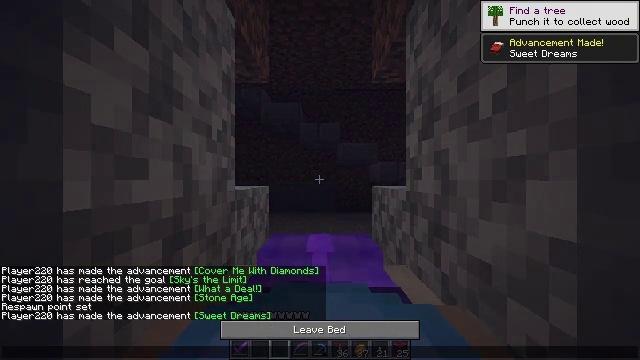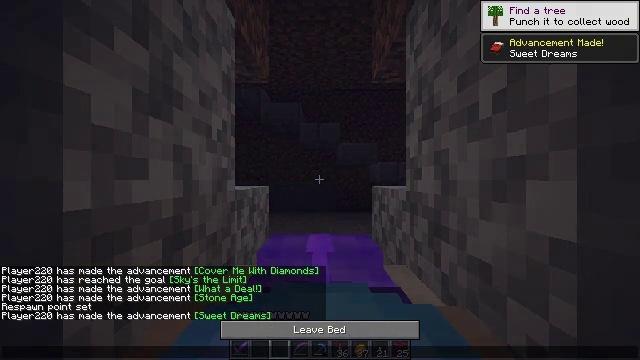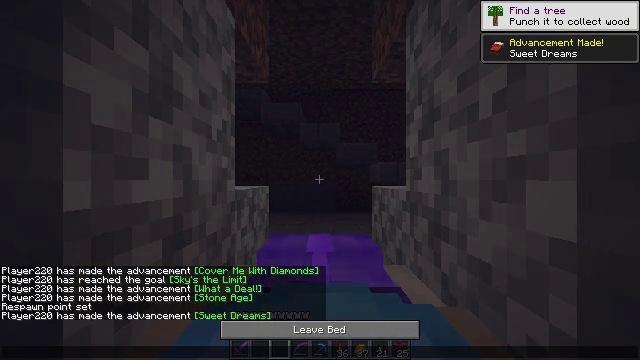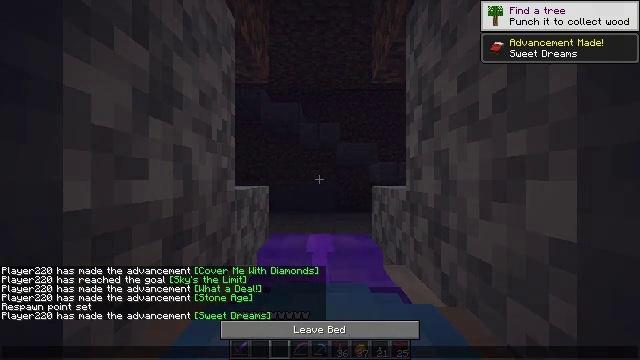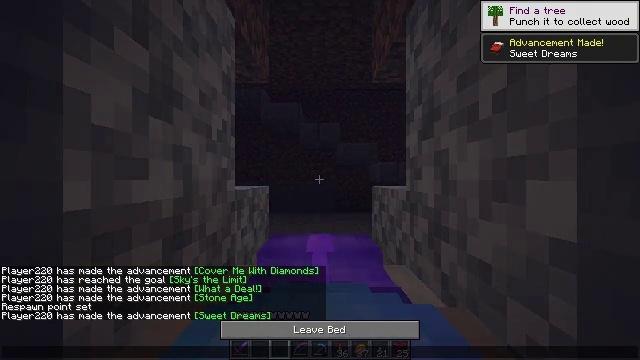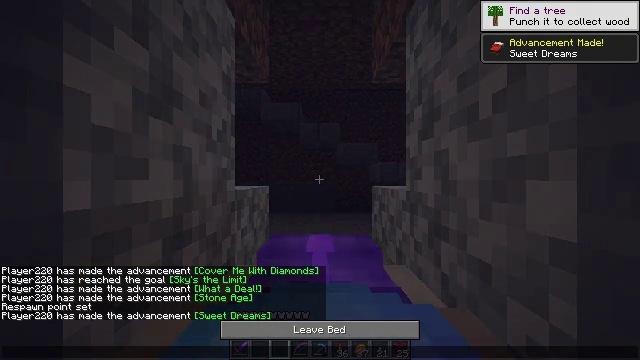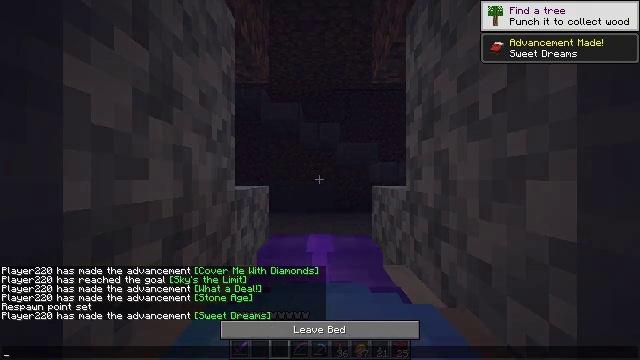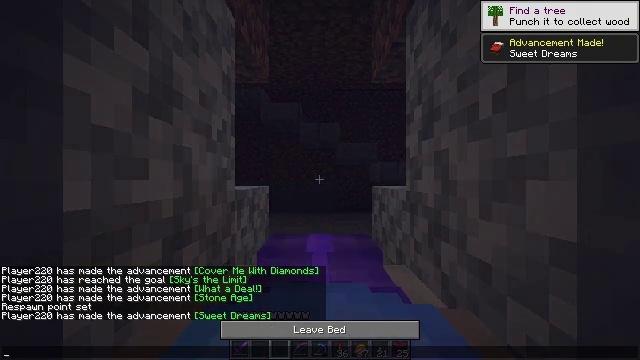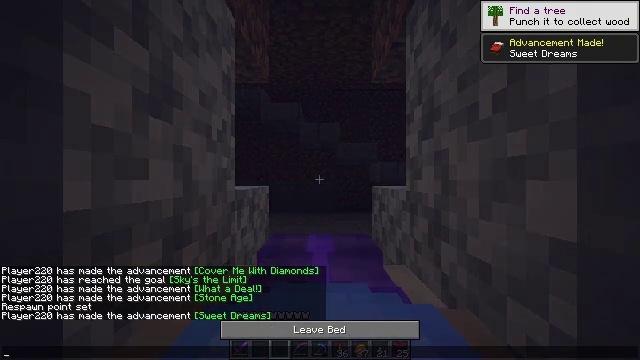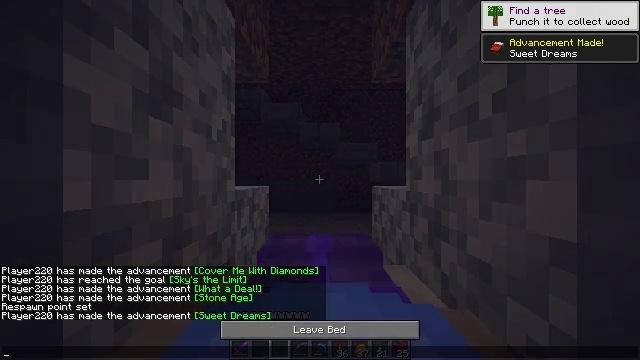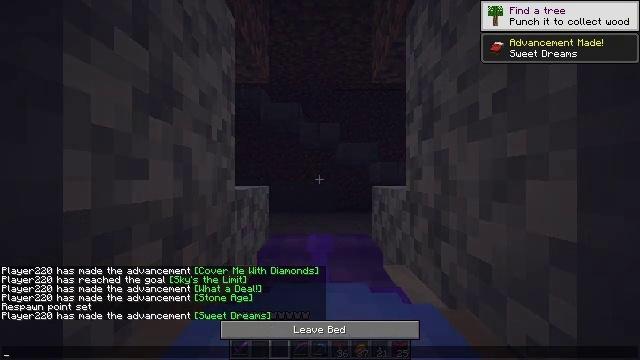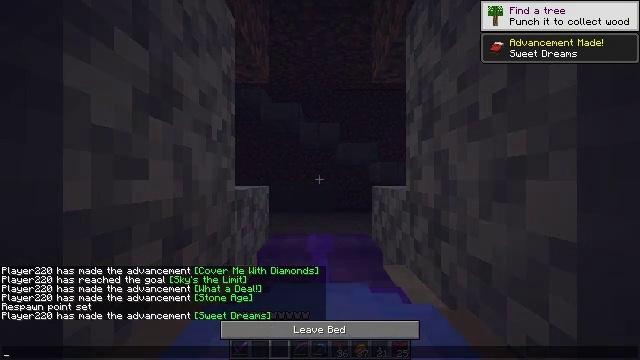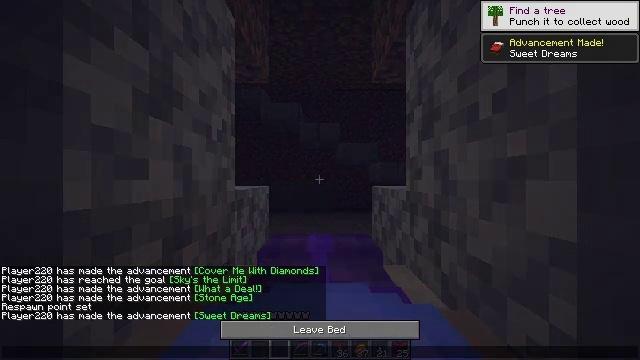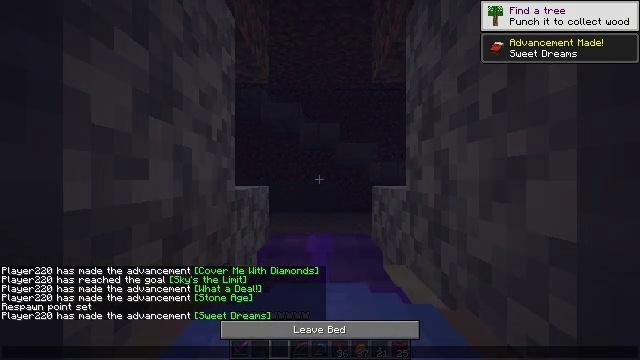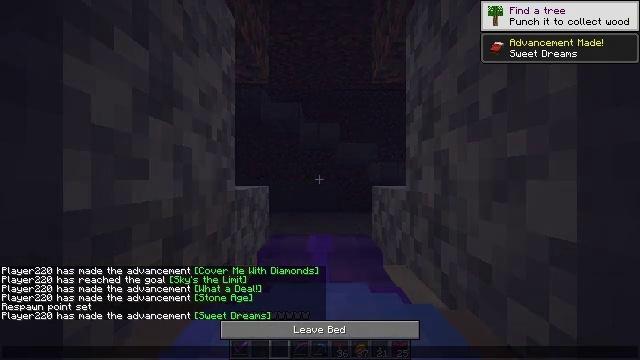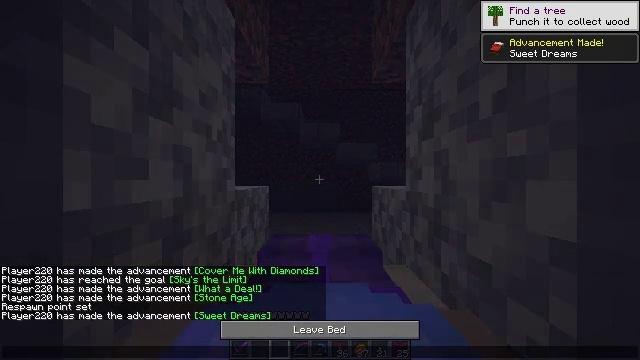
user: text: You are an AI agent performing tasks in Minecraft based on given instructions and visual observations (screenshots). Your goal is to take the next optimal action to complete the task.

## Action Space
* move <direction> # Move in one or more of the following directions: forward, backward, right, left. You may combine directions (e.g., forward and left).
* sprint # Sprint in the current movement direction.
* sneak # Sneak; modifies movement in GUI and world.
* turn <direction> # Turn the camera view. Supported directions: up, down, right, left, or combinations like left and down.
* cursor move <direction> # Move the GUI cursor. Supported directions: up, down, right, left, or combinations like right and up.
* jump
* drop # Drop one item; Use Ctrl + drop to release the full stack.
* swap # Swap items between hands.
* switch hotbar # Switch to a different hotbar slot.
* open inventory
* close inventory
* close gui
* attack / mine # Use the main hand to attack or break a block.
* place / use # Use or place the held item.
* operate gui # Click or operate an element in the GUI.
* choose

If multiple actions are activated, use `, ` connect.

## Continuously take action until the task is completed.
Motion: motion action
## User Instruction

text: Attack the oak wall sign to remove it.
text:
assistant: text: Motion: no_op
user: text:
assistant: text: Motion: no_op
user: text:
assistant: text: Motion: no_op
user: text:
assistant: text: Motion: no_op
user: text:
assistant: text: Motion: no_op
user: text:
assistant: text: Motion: no_op
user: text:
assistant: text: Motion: no_op
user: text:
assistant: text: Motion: no_op
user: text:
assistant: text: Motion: no_op
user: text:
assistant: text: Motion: no_op
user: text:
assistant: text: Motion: no_op
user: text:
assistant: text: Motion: no_op
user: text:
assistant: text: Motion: no_op
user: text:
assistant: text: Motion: no_op
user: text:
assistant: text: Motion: no_op
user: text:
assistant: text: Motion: no_op
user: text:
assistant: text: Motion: no_op
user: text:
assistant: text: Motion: no_op
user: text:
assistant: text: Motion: no_op
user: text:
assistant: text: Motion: no_op
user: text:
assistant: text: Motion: no_op
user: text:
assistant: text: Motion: no_op
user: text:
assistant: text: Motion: no_op
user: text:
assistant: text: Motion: no_op
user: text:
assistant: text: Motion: no_op
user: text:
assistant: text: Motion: no_op
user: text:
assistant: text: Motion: no_op
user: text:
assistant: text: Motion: no_op
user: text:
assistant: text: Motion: no_op
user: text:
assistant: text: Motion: no_op